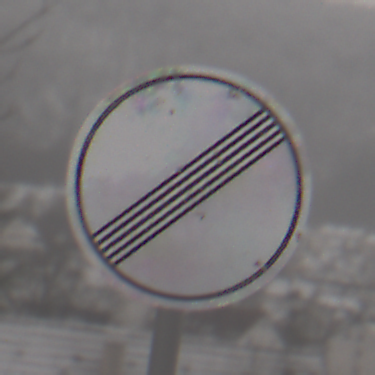
Verkehrszeichen: EndeSaemtlicherBegrenzungen
Umgebung: Outdoor, Nature
Tageszeit: Midday
Wetter: Overcast
Licht: Natural
Jahreszeit: Winter
Kontrast: LowContrast